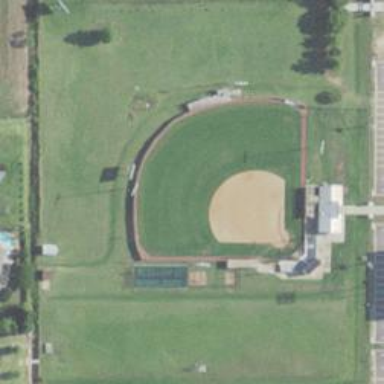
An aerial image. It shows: Softball pitch for leisure land activities.